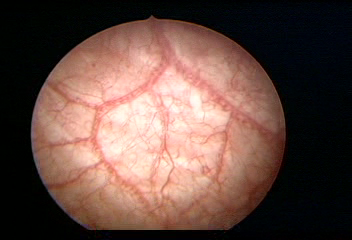
Modality: WLC
Class: Normal mucosa
Bladder cancer association: No